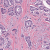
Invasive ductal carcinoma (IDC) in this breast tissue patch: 1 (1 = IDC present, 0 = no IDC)